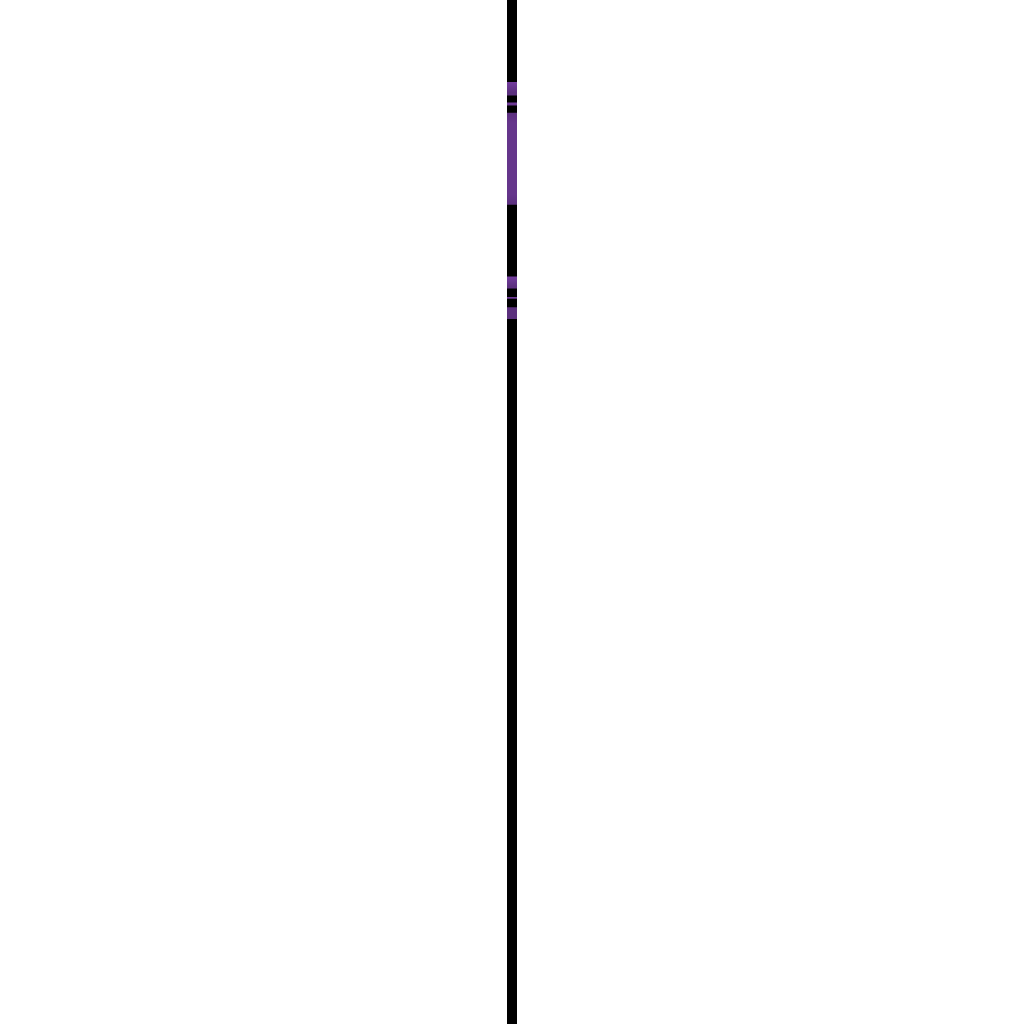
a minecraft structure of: Severus Snape from Harry Potter pixel art good quality